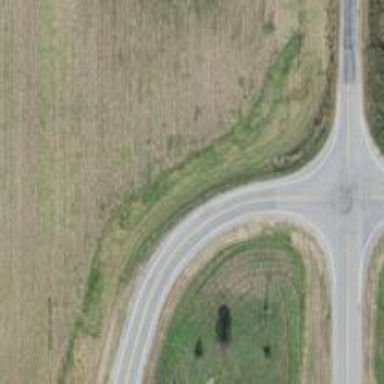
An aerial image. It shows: Tertiary road.